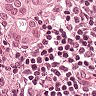
Metastatic tissue present: yes